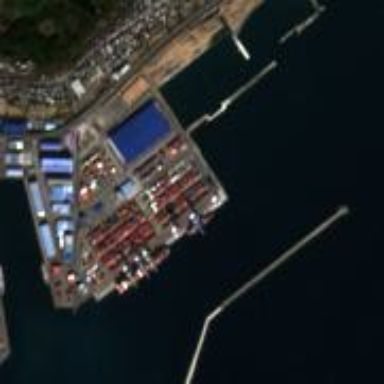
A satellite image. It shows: Industrial area designated for port activities.